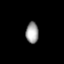
Tissue: lung
Cell type: Epithelial cells
Senescence score: 0.1571
Nuclear area (px): 263
Mean DAPI intensity: 158.821